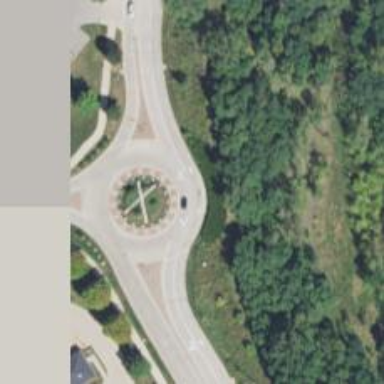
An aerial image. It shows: Secondary road around roundabout.